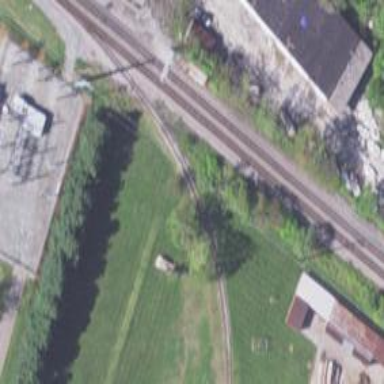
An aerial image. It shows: Railway siding with rails.